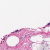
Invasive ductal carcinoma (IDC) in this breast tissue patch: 0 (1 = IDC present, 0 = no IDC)